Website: apple
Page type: account-selection
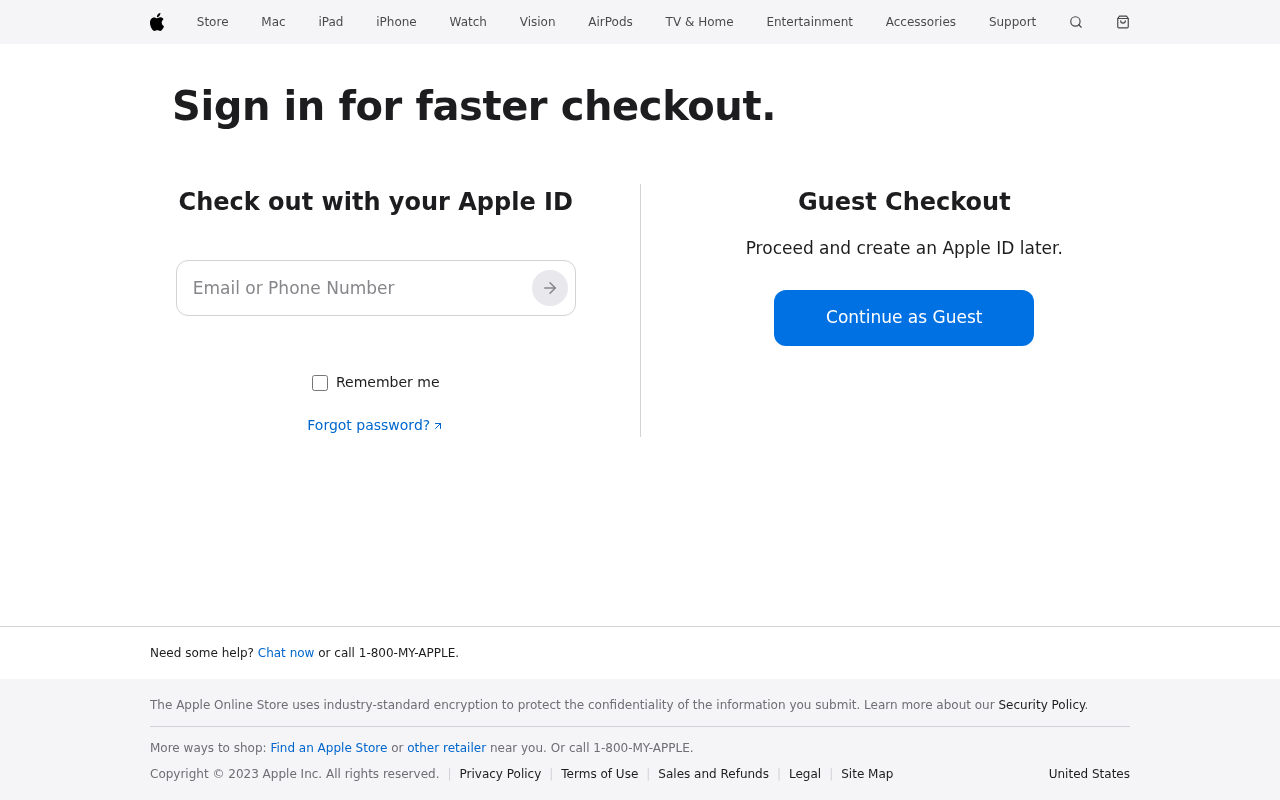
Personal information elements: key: PII_EMAIL
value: afrey@gmail.com